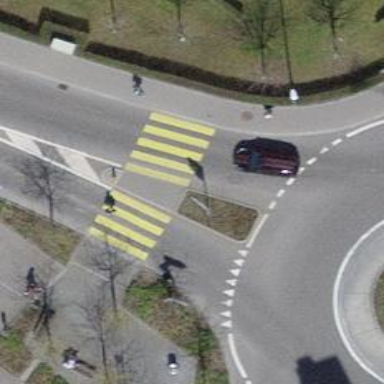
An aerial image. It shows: Pedestrian crossing with zebra markings on footway.